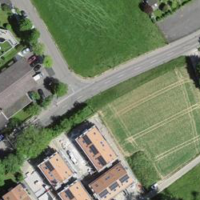
EUNIS habitat code: 25
Species observed at this site:
Allium ursinum